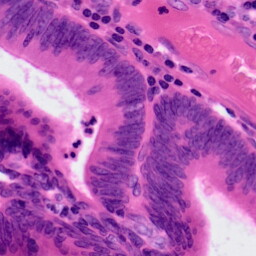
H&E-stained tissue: Colon